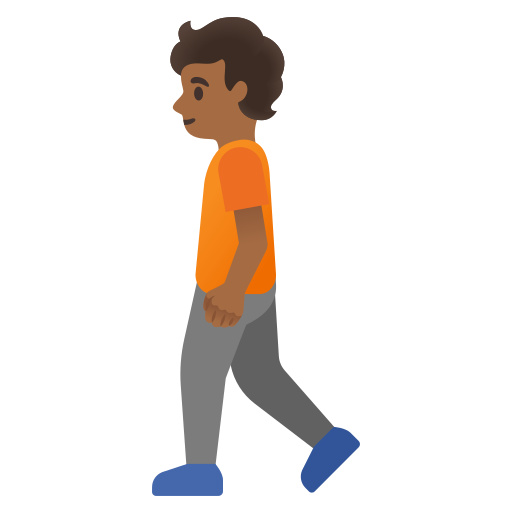
Emoji: 🚶🏾